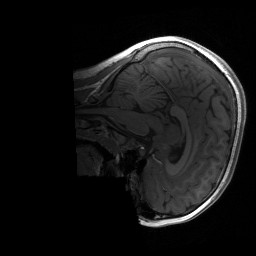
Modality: T1w
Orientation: sagittal
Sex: female
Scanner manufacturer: siemens
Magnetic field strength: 3 T
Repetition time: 1.9 s
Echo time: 0.00243 s